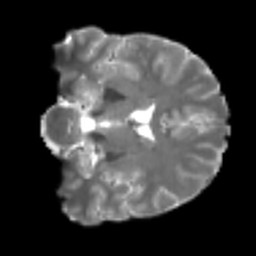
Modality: T2w
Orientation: coronal
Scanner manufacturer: siemens
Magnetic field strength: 3 T
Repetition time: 4 s
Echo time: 0.0594 s